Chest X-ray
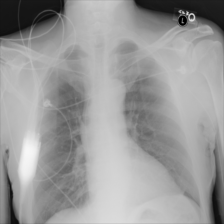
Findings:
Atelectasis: negative
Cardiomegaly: negative
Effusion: negative
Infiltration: negative
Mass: negative
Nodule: negative
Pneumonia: negative
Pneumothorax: negative
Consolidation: negative
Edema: negative
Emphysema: negative
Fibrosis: negative
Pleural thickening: negative
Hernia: negative